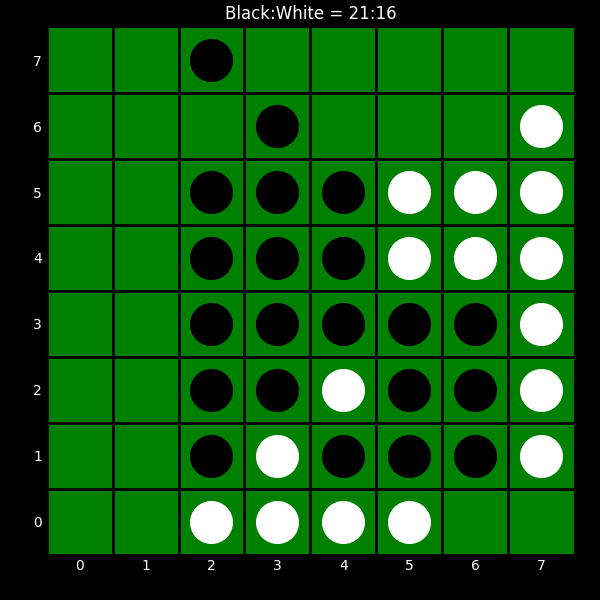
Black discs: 21
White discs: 16